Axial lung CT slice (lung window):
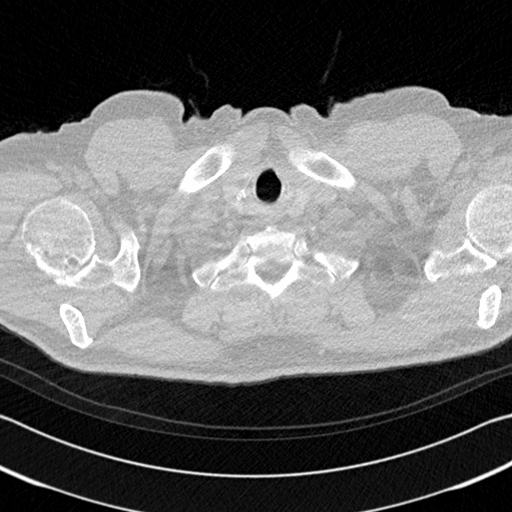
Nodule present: no